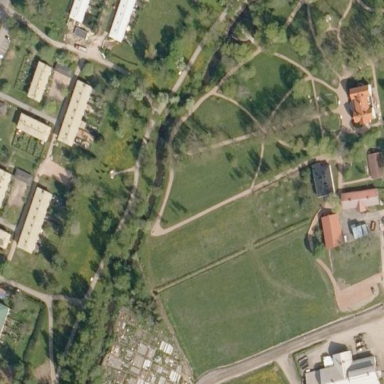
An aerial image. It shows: Park.